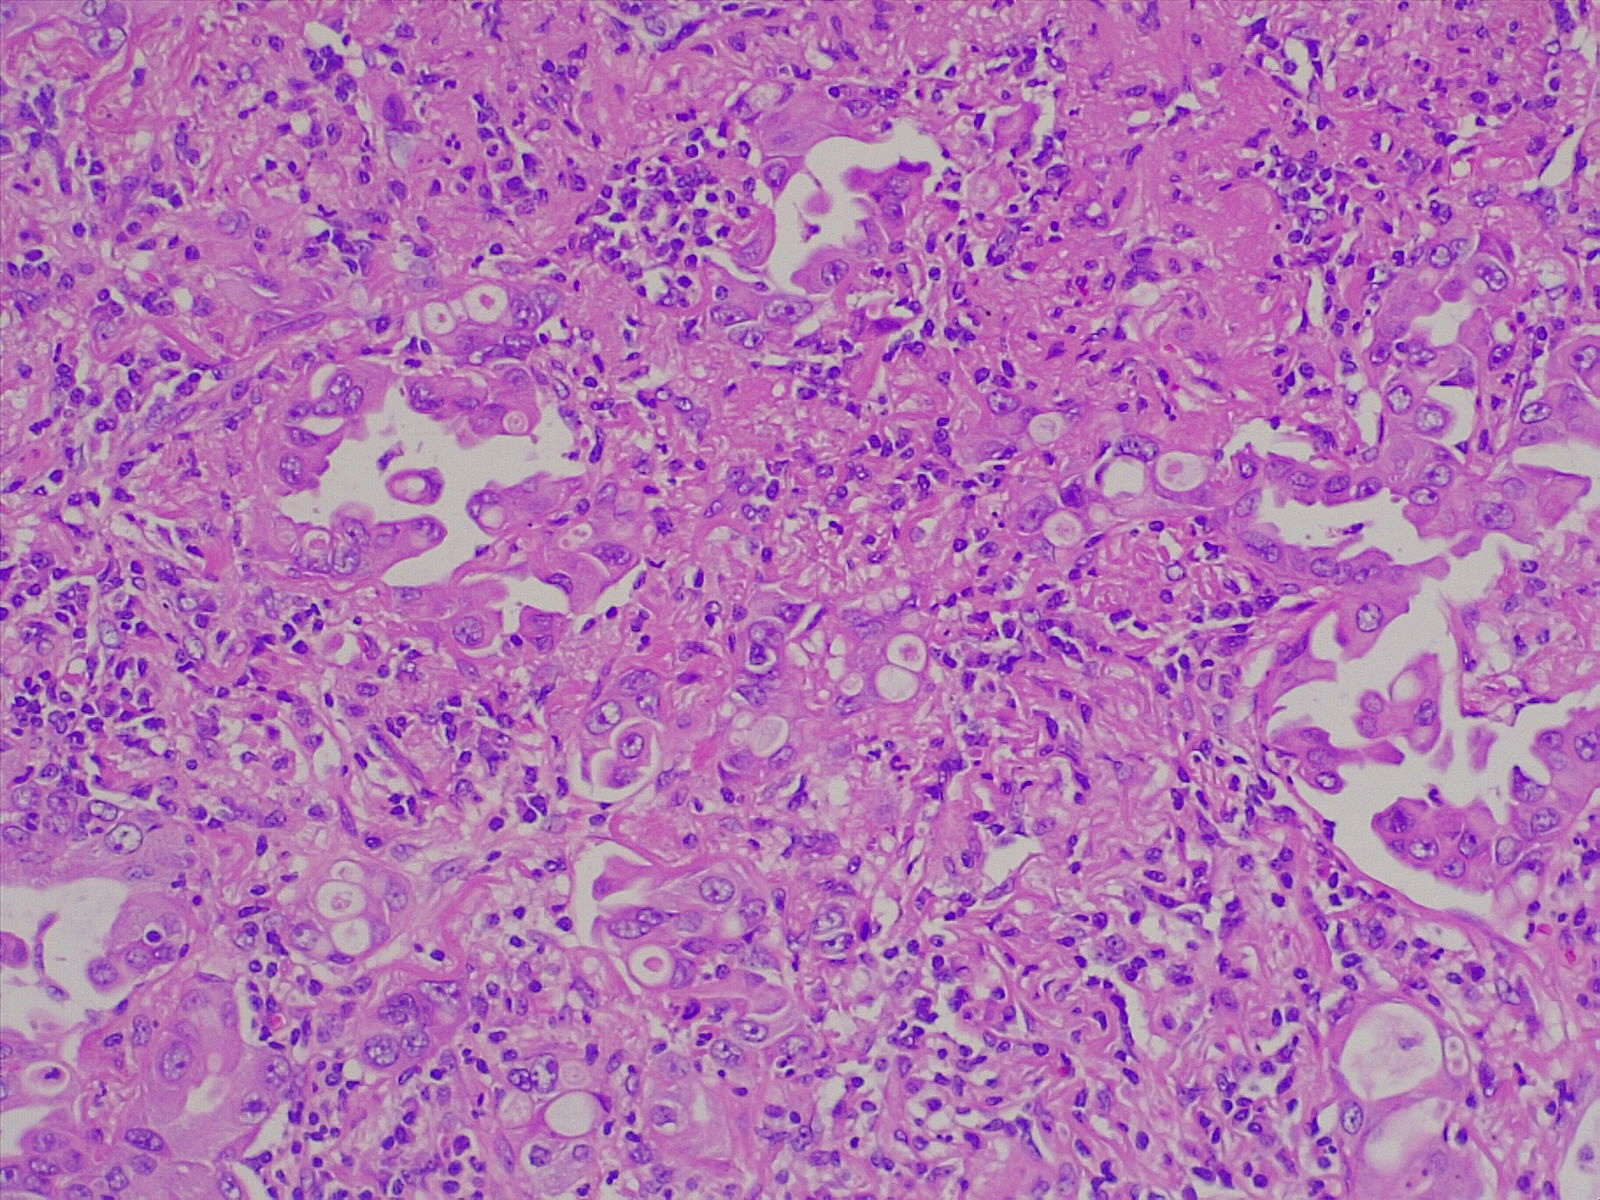
Label: lung adenocarcinoma, poorly differentiated